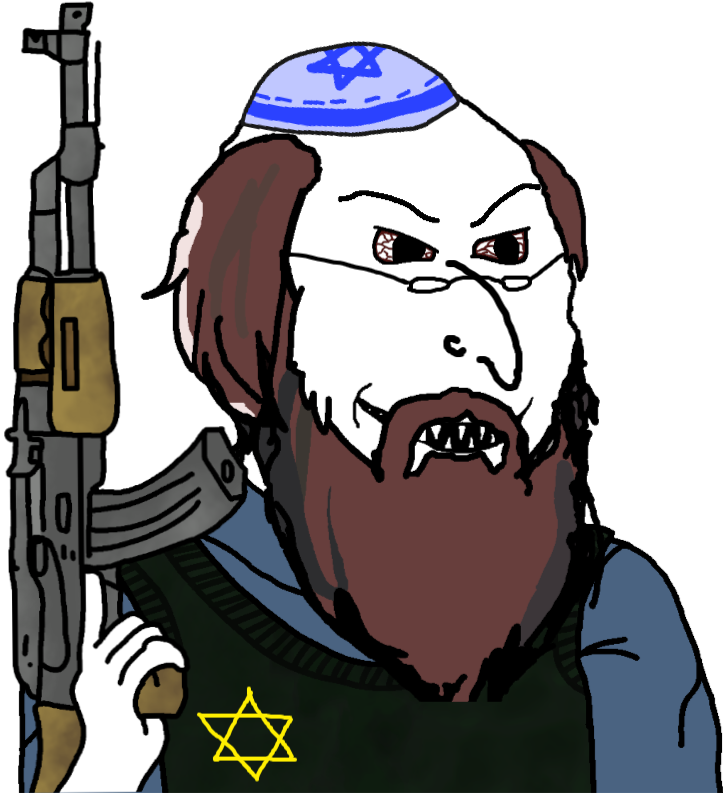
Label: 5_Oomer